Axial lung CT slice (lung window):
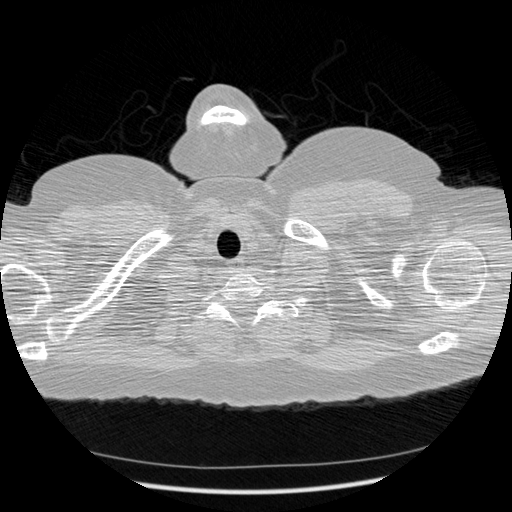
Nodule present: no